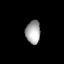
Tissue: lung
Cell type: Others
Senescence score: 0.1754
Nuclear area (px): 334
Mean DAPI intensity: 167.207